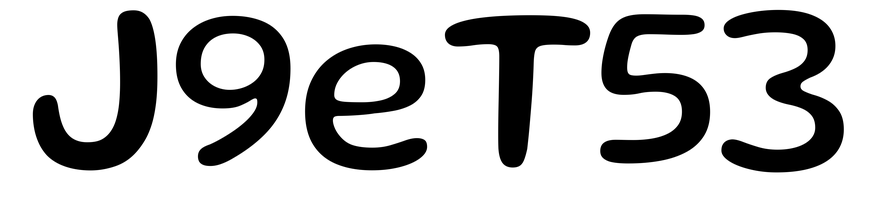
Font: Gluten_Regular